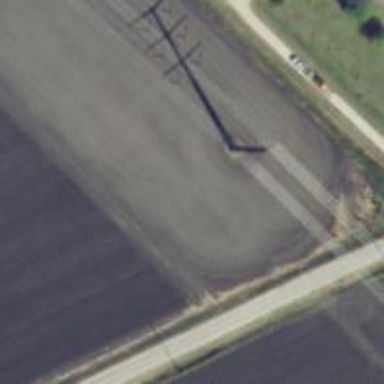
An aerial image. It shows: Power tower.